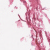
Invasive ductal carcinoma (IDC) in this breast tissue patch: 0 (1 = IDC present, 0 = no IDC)